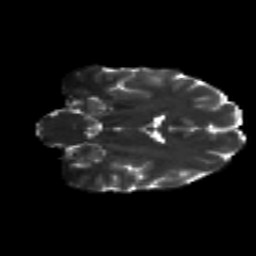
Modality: T2w
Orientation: coronal
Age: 28
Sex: female
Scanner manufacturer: siemens
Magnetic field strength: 3 T
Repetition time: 8.8 s
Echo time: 0.085 s